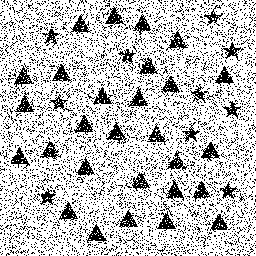
Squares: 0
Triangles: 28
Stars: 10
Total shapes: 38